Field crop: maize
Growth stage: 2
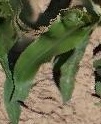
Species: maize